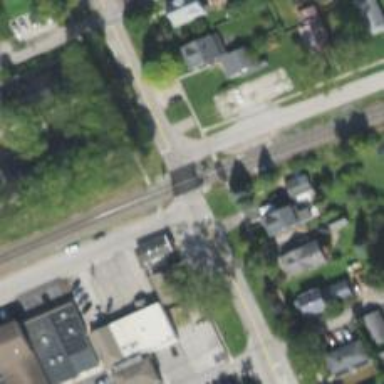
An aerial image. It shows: Railway crossing.